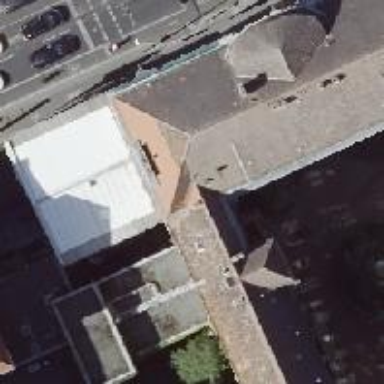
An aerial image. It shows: Building with ridged roof.